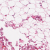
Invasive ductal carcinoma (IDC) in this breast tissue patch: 0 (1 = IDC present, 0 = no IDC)